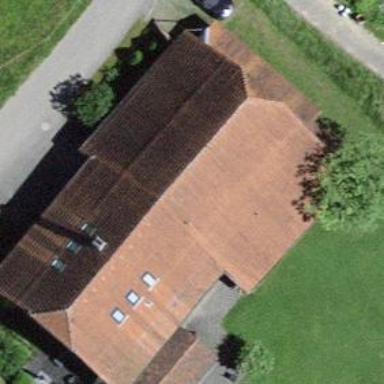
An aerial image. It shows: Farm building.